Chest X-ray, AP view. Patient: 73 years old, sex M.
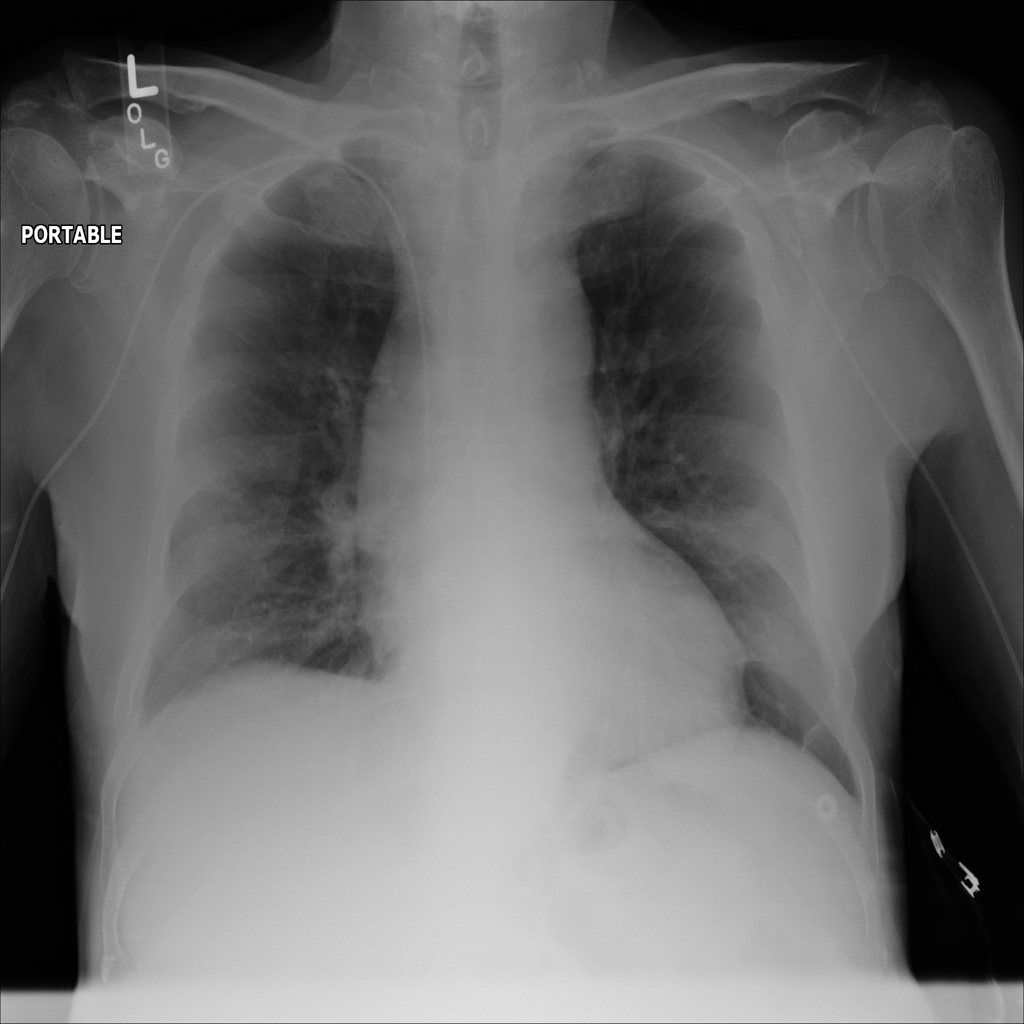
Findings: No Finding